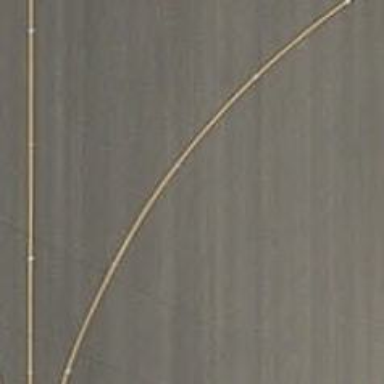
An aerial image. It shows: Image of taxiway at airport.